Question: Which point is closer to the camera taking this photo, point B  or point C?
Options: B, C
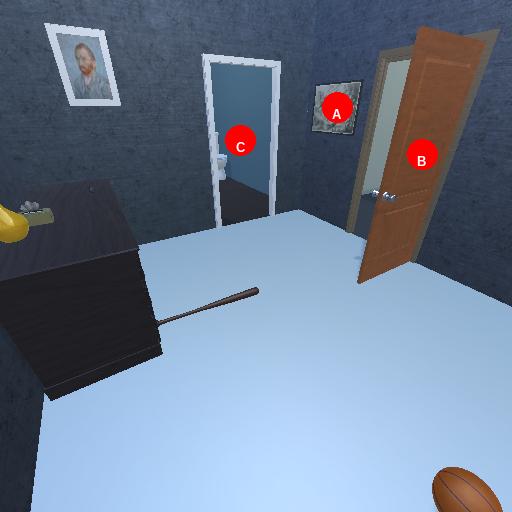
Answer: B